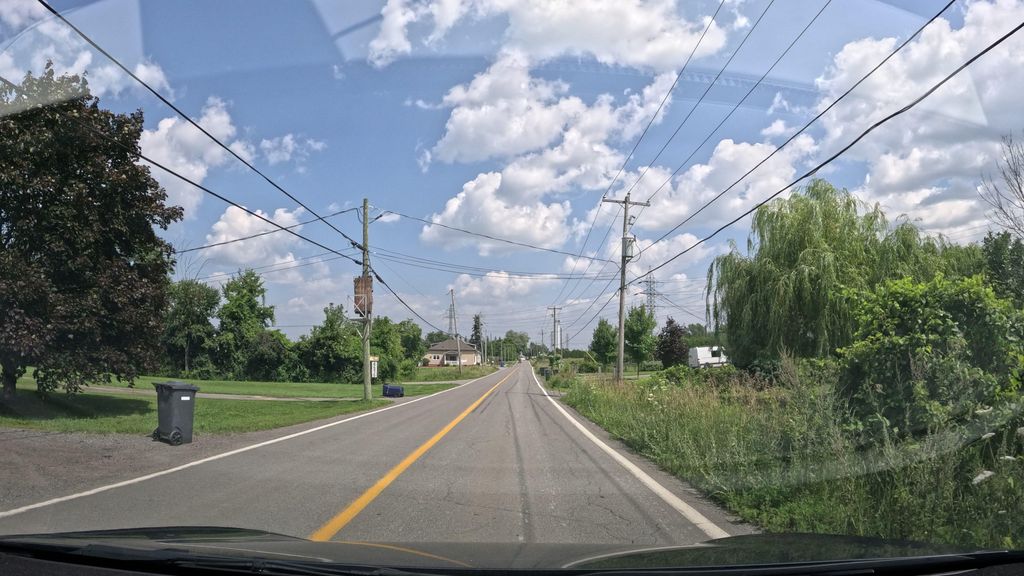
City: montreal